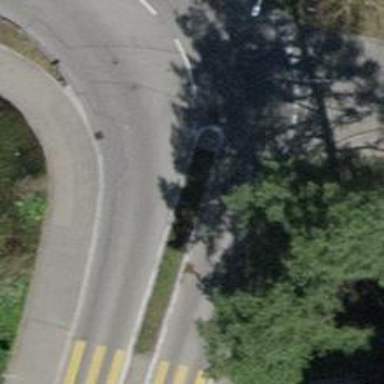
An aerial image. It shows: Smooth asphalt road in residential area.